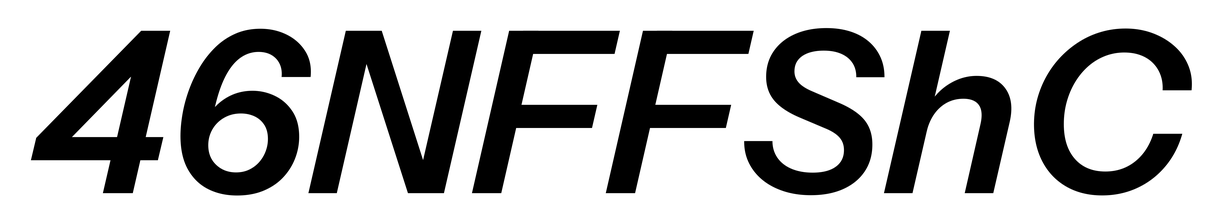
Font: InstrumentSans-Italic_SemiBold_Italic